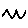
Label: zigzag